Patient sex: F
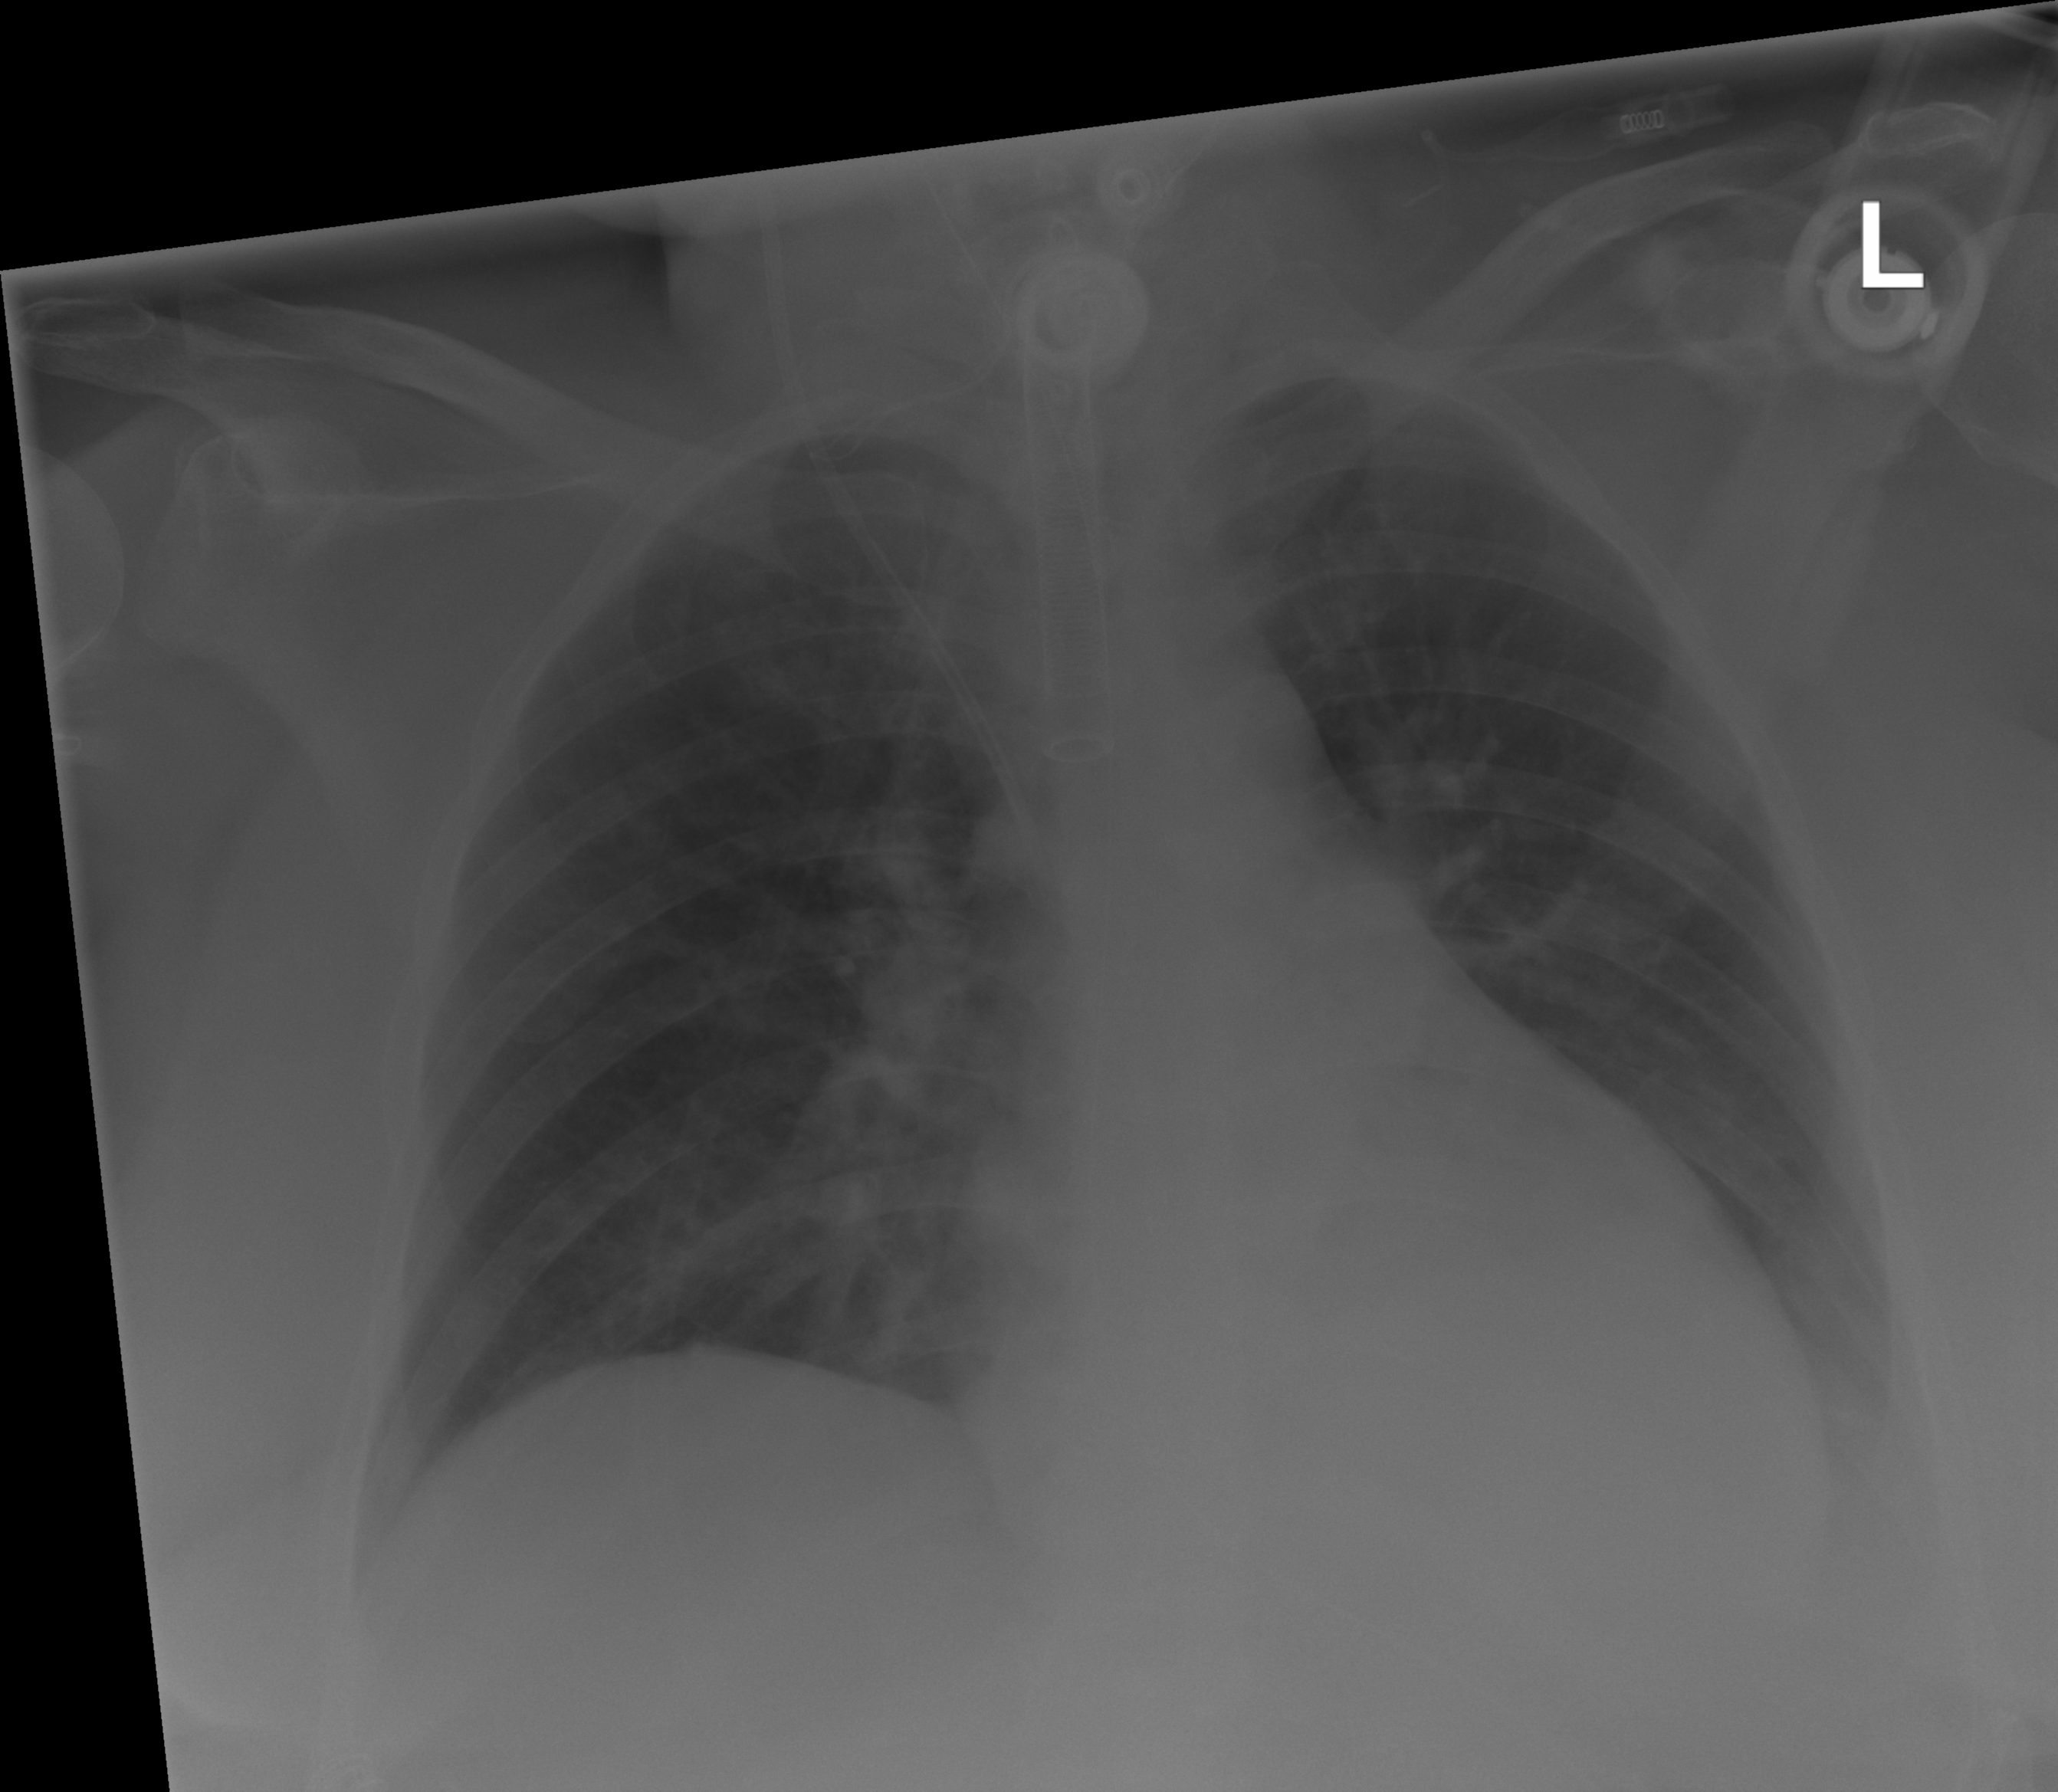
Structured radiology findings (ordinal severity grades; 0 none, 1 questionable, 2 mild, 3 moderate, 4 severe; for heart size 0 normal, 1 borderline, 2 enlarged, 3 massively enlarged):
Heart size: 1
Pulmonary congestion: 0
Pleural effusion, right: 0
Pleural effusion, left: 2
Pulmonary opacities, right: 0
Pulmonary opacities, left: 0
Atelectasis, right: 0
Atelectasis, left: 2